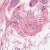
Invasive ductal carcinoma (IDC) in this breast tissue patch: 0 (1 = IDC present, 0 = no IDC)